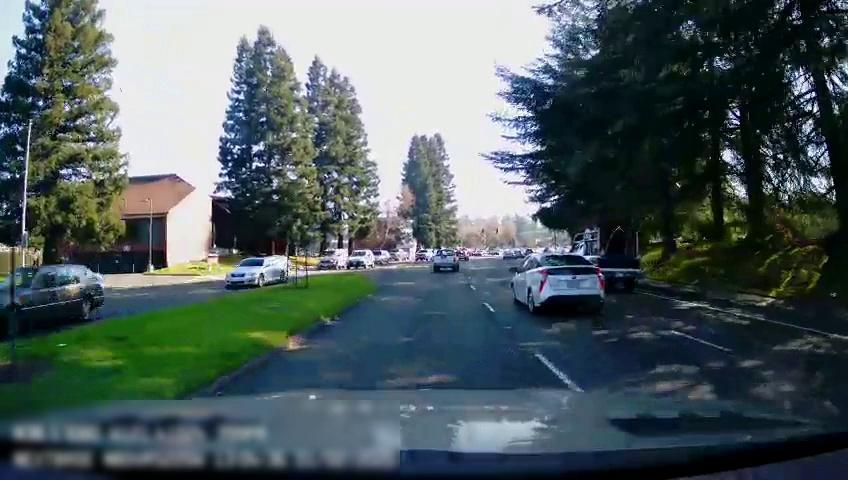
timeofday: Day
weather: Sunny
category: Drivable Space
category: Drivable Space
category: Vehicles | Car
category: Vehicles | Car
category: Vehicles | SUV
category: Vehicles | SUV
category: Vehicles | Car
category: Vehicles | SUV
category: Vehicles | Car
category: Vehicles | Truck
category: Vehicles | Truck
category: Vehicles | Car
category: Vehicles | Car
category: Vehicles | Car
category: Vehicles | Car
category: Vehicles | Car
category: Lanes | Current Lane
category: Lanes | Current Lane
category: Lanes | Alternate Lane